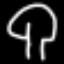
Label: mushroom